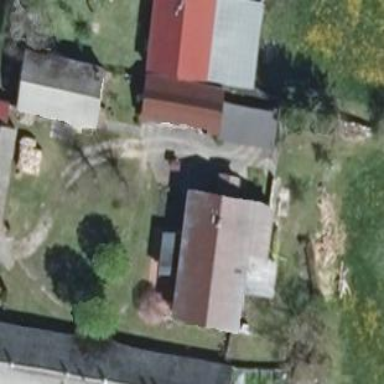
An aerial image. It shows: Residential building.